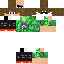
A male human skin with medium skin, wearing brown long hair dressed in a green tshirt and black pants, featuring a closed mouth.